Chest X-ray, PA view. Patient: 49 years old, sex F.
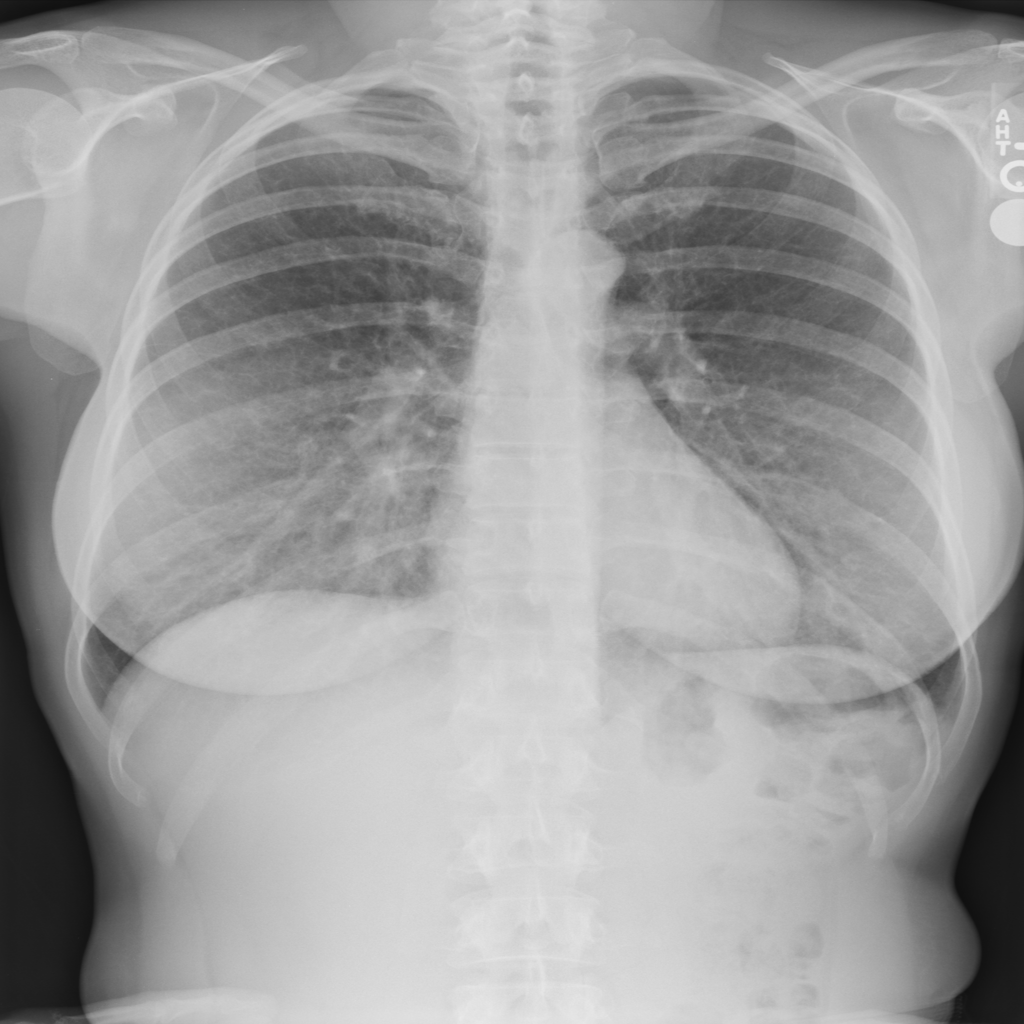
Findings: No Finding